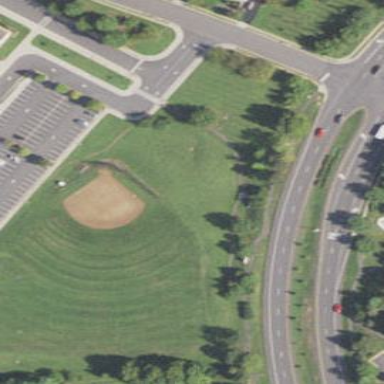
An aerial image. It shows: Baseball pitch for leisure land activities.